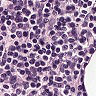
Metastatic tissue present: no